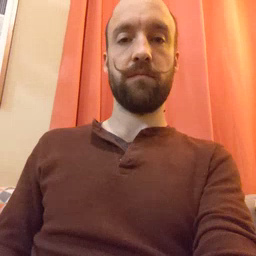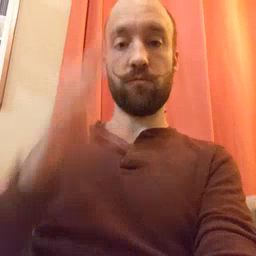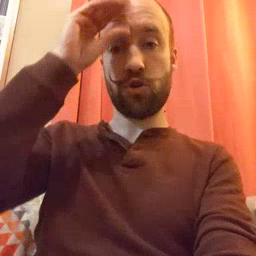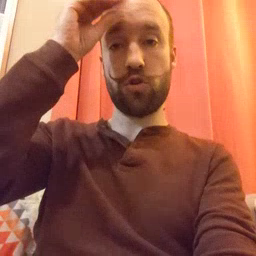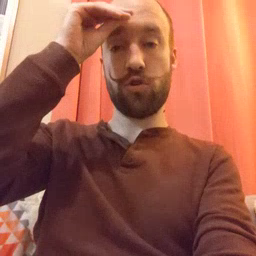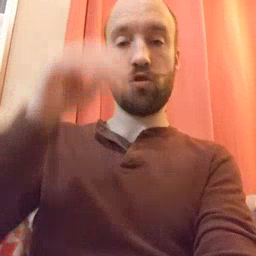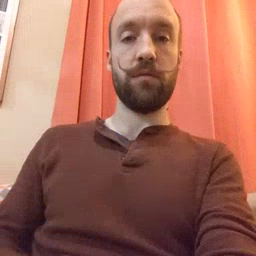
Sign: boy